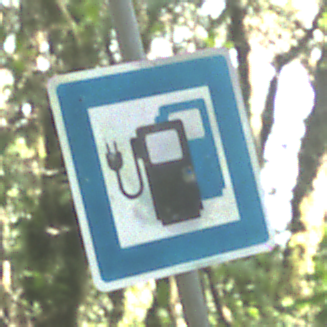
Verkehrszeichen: LadestationFuerElektrofahrzeuge
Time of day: Midday
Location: Outdoor (Nature)
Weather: Clear
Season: NotSpecified
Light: Natural